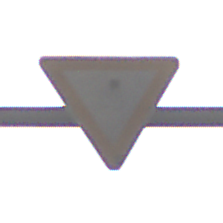
Verkehrszeichen: VorfahrtGewaehren
Umgebung: Roofed, Urban
Tageszeit: MorningAfternoon
Wetter: PartlyCloudy
Licht: Natural
Jahreszeit: NotSpecified
Kontrast: MediumContrast